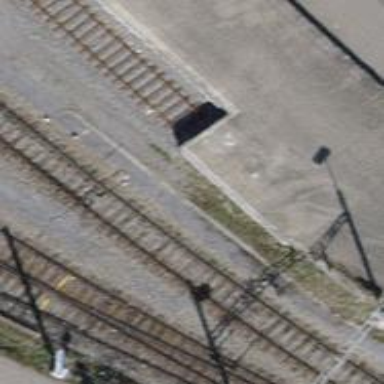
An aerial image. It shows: Railway buffer stop.